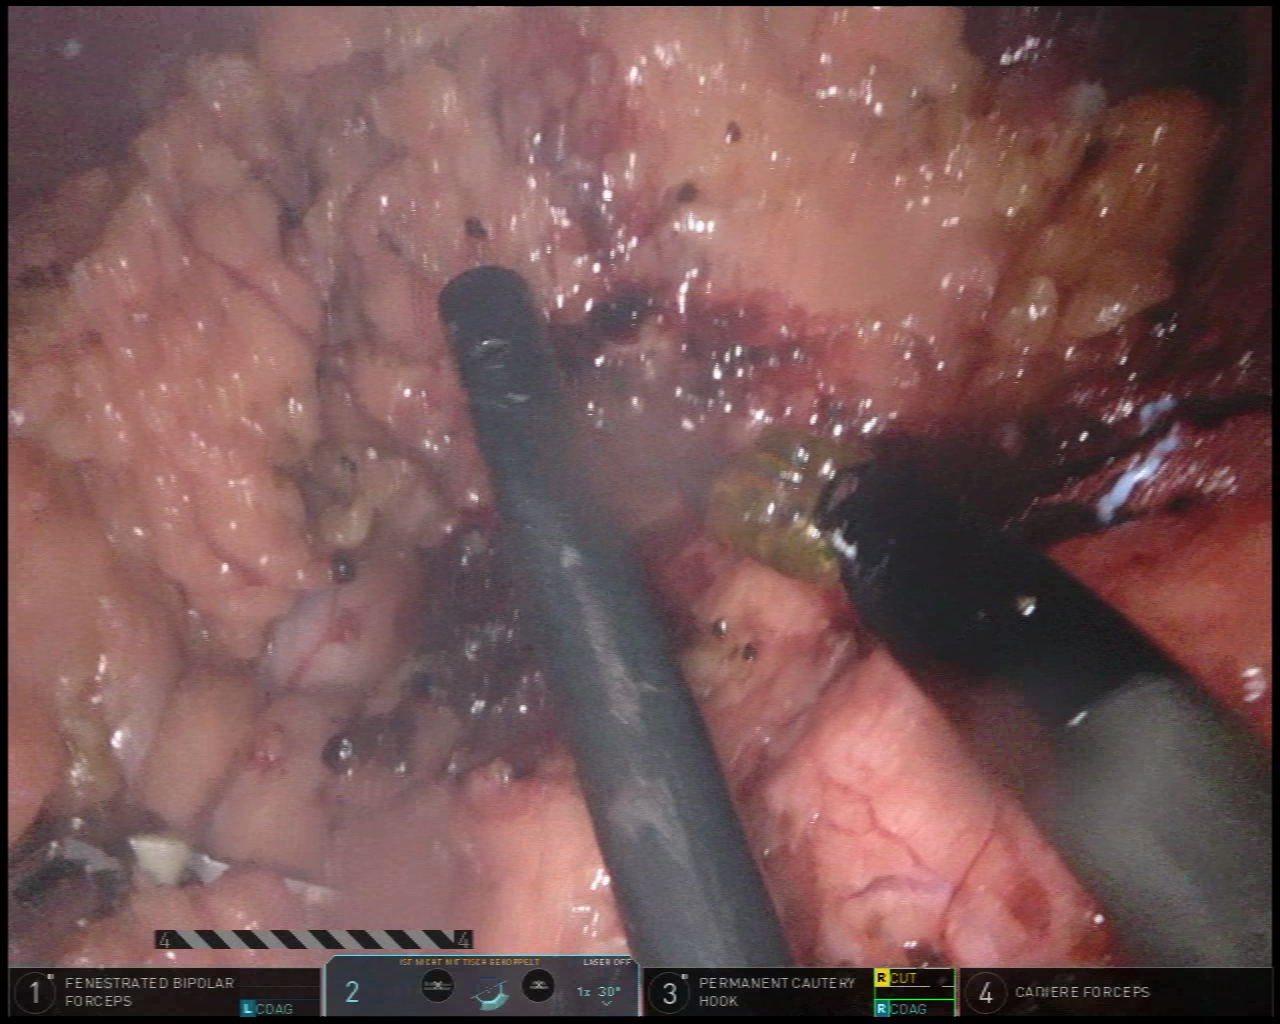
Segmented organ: stomach
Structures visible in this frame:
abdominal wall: yes
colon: no
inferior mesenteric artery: no
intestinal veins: no
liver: no
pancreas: no
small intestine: no
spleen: no
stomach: yes
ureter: no
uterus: no
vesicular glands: no